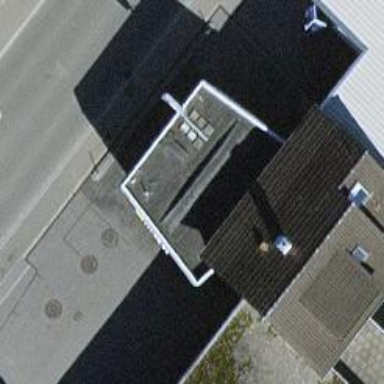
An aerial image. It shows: Fuel station.